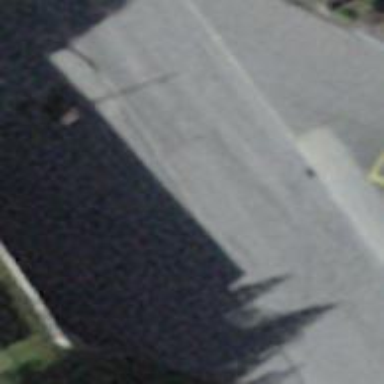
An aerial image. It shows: Tertiary road with asphalt surface and sidewalk on the left side.